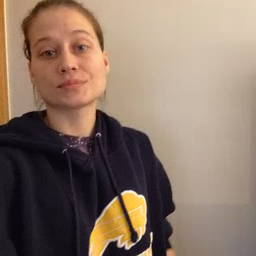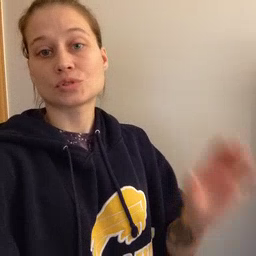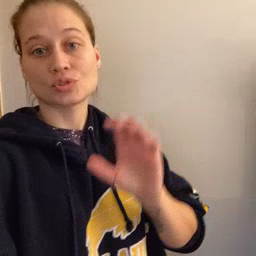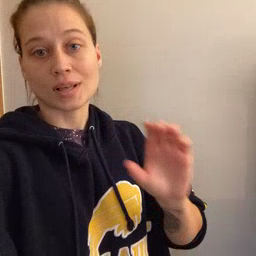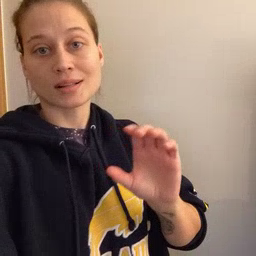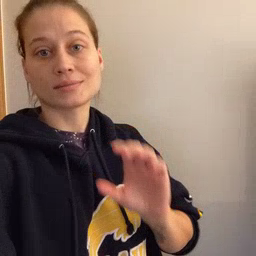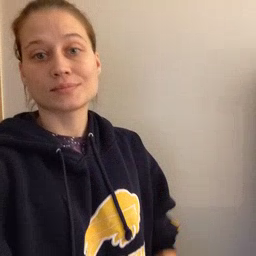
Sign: chocolate